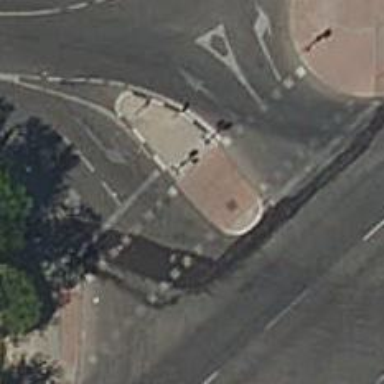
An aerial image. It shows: Road crossing with traffic signals.